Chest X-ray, PA view. Patient: 16 years old, sex F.
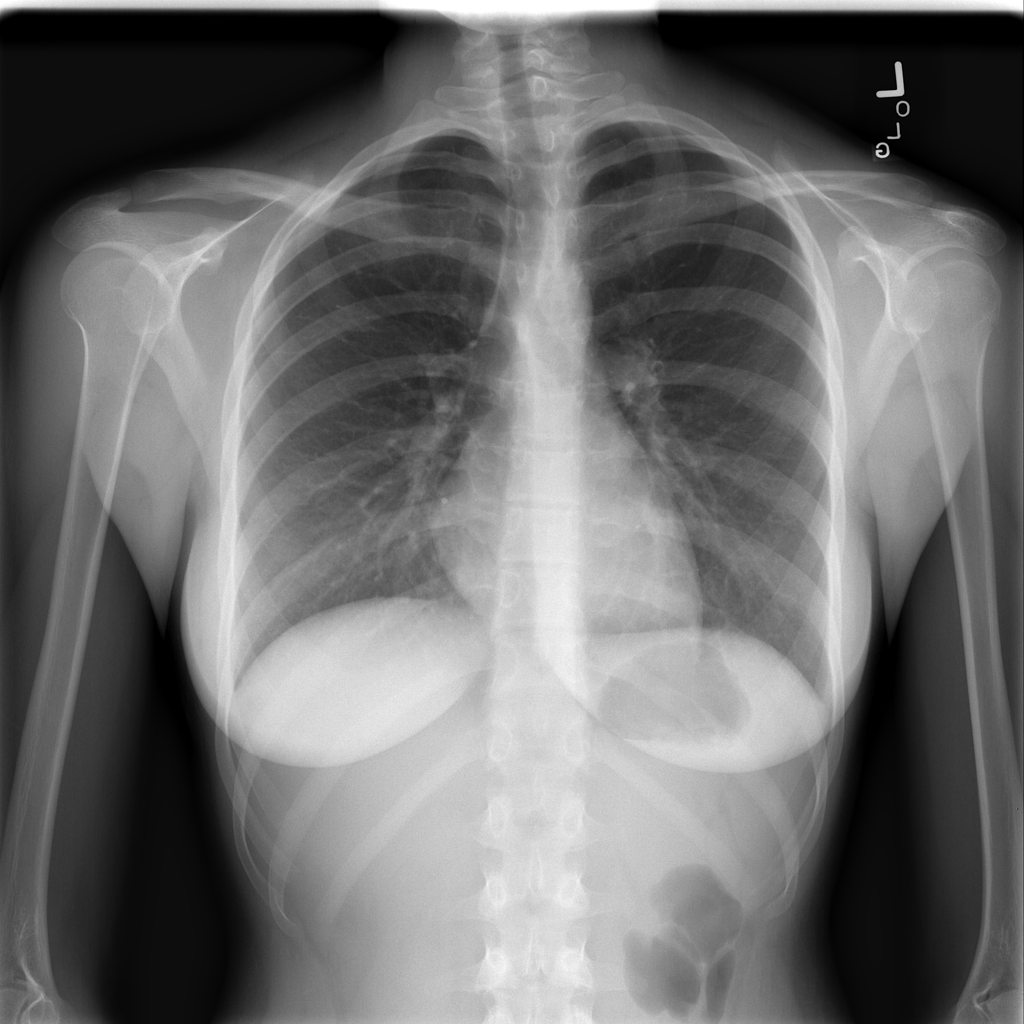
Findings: No Finding